Question: Hi since 3 hour I am trying to make this work but not getting the result as I want. I want to display user list with online and offline status.
Here is the table

and here what I tried to get status result.
'''
$loggedtime = time() - 300; // 5 minutes
$query = 'SELECT userid, handle FROM ^users WHERE loggedin = '.$loggedtime.' ORDER BY userid ASC';
// below are scripts function qa_ pleses refer this http://www.question2answer.org/functions.php
$result = qa_db_query_sub($query);
$users = qa_db_read_all_assoc($result);
$row = mysql_fetch_array($result);
if($row['userid'] > $loggedtime){
echo $row['handle'].' is online';
} else {
echo $row['handle'].' is offline';
}
'''
'''
foreach($users as $user){
if($user['userid'] > $loggedtime){
echo $user['handle']. ' is online';
} else {
echo $row['handle'].' is offline';
}
}
'''
None of above code working. I am new to MYSQL and PHP just know basic so please help me to solve this.
I have tried now this but not working
'''
foreach($users as $user){
if($user['loggedin'] > $loggedtime){
echo $user['handle']. ' is online';
} else {
echo $row['handle'].' is offline';
}
}
'''
'''
$query = "SELECT
userid, handle,
CASE
WHEN TIMESTAMPDIFF(SECOND, loggedin, NOW()) < 300
THEN 'Online'
ELSE 'Offline'
END AS 'status'
FROM ^users
ORDER BY userid";
$result = qa_db_query_sub($query);
while($user = mysql_fetch_array($result)){
echo $user['handle'] . '<BR/>';
}
'''
Please check this for new approach <URL>
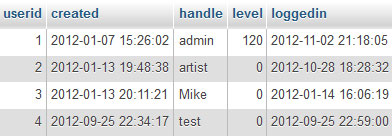
Answer: Since you fixed the user id comparison, let's address the next issue..
You're trying to compare a string DATE versus a unix timestamp. Let's make them the same type and compare:
'''
foreach($users as $user)
{
$user_time = strtotime($user['loggedin']);
if($user_time > $loggedtime)
{
echo $user['handle']. ' is online';
} else {
echo $row['handle'].' is offline';
}
}
'''
Overall not the best way to approach this problem, but it might get this working for you. The database solution above is probably best.